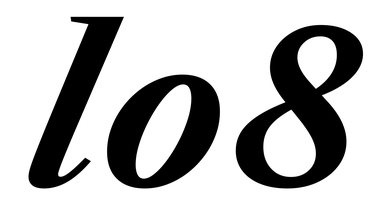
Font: LibreCaslonText-Italic_Bold_Italic